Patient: sex M, age 42
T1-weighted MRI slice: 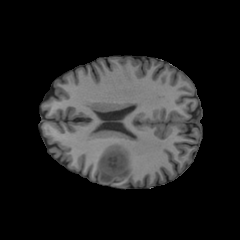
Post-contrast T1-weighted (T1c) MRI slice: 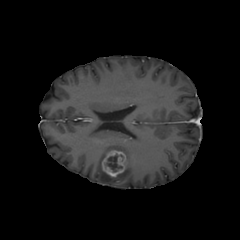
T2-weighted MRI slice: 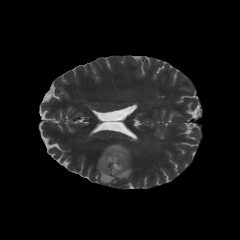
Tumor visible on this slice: yes
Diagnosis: Glioblastoma, IDH-wildtype
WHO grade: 4